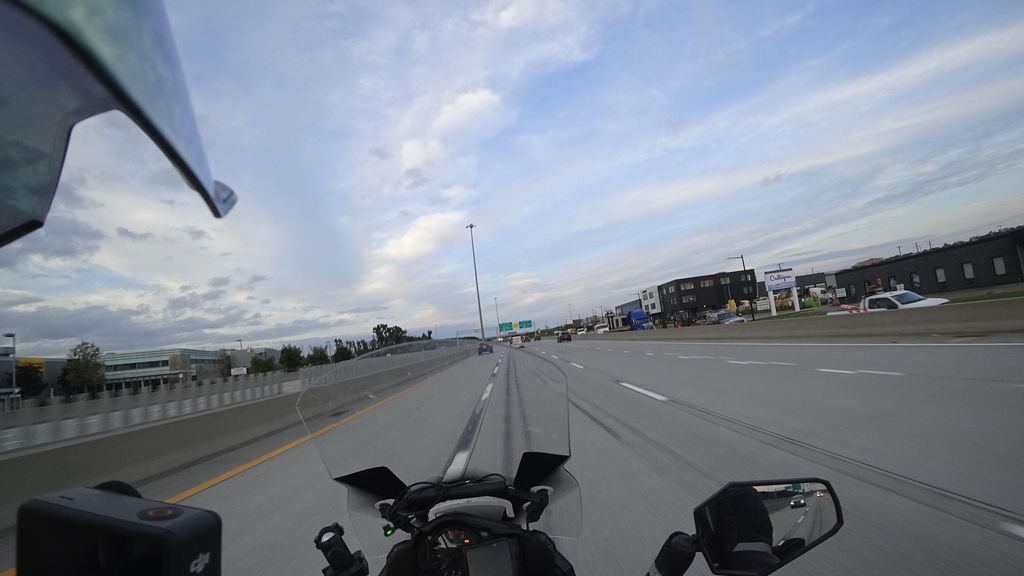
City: quebec_city